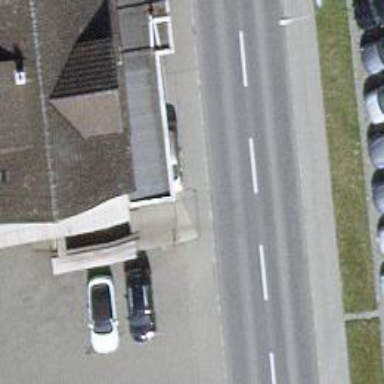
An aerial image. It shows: Car repair shop.